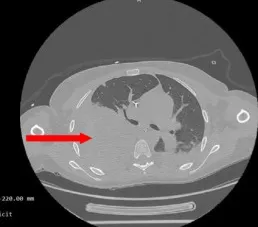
(A) Chest tomography imaging - hematoma of the right lung.
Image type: radiology (ct)